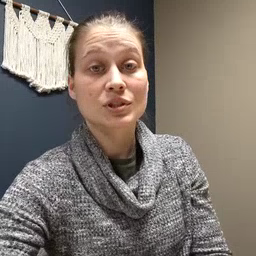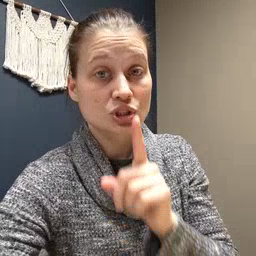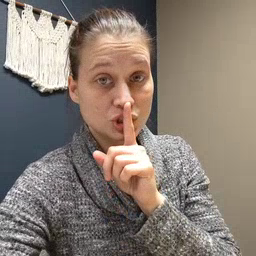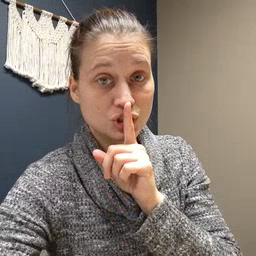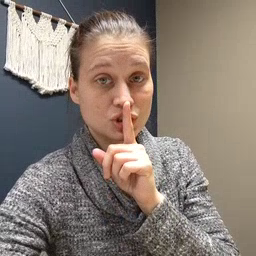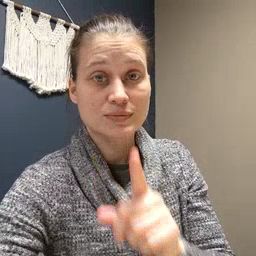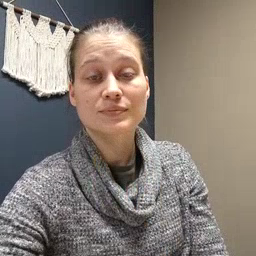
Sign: shhh